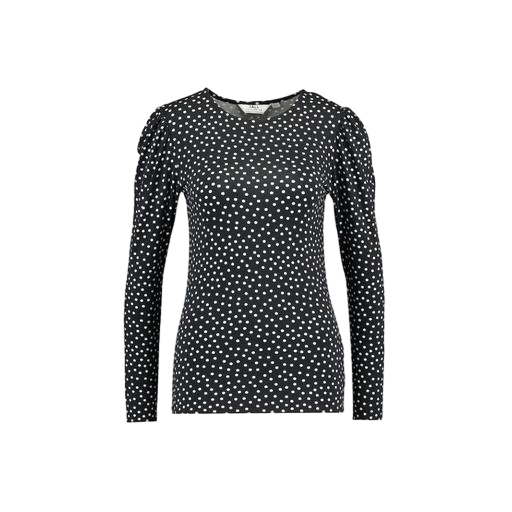
black long-sleeved polka-dot print, black petite printed ruched-sleeve top only macy, black polka-dot shirt, white background